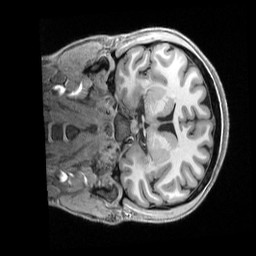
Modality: T1w
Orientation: coronal
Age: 32
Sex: female
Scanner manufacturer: siemens
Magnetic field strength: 3 T
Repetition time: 2.5 s
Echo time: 0.00296 s